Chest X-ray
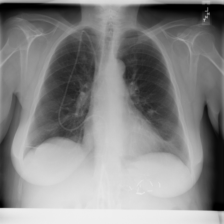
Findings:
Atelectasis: positive
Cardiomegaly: negative
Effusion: negative
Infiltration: negative
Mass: negative
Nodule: positive
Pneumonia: negative
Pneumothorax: negative
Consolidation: negative
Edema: negative
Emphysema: negative
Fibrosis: negative
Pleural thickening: negative
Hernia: negative